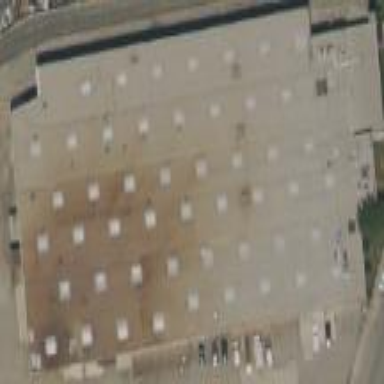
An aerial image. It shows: Warehouse.